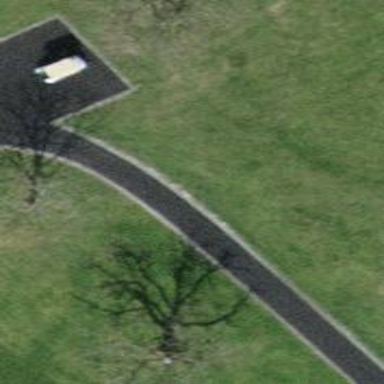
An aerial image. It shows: Designated golf cartpath along service road.